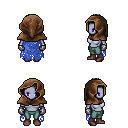
a pixel art fantasy rpg character, female body template, dark elf, purple skin, blue tattered cape, teal pants, white blonde long mohawk hairstyle, cloth hood, metal gloves, maroon shoes, four views (front, back, left, right), 2x2 character sprite sheet, small pixel art, hard edges, no anti-aliasing